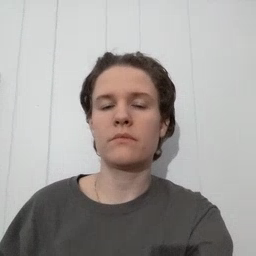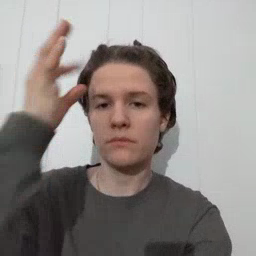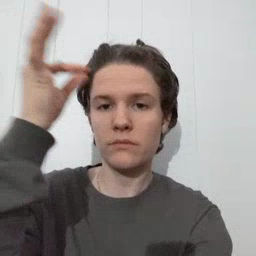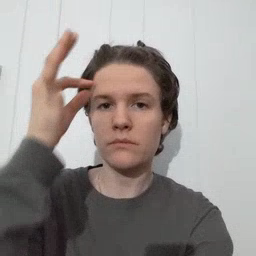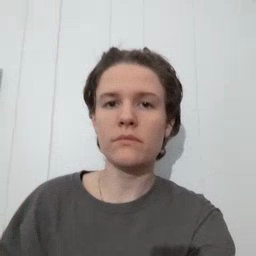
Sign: hair